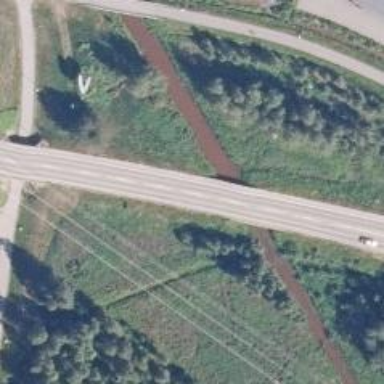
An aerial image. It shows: Trunk highway bridge with asphalt surface.